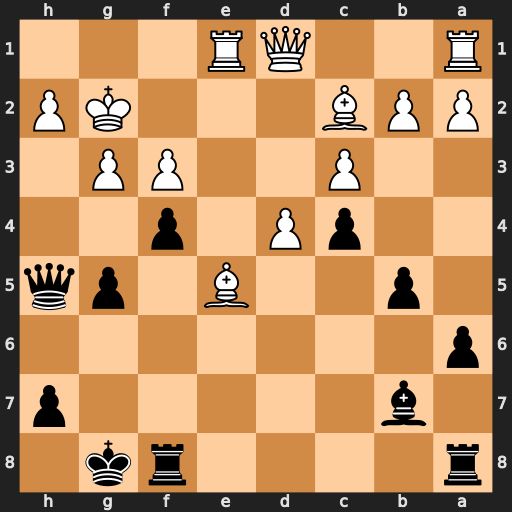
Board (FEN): r4rk1/1b5p/p7/1p2B1pq/2pP1p2/2P2PP1/PPB3KP/R2QR3
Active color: b
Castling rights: -
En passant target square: -
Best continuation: fxg3 Bxg3 Bxf3+ Kg1 Bxd1